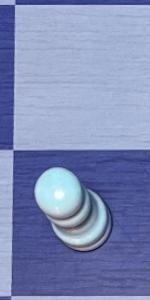
Label: Pawn_White